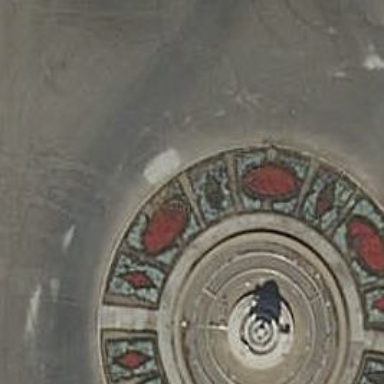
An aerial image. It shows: Fountain in water basin.